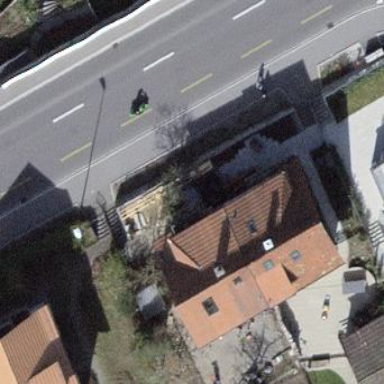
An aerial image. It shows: Semi-detached house.